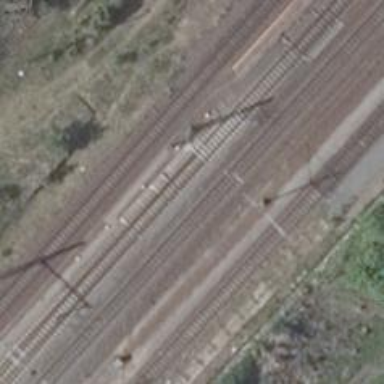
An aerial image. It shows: Railway with electrified contact lines.